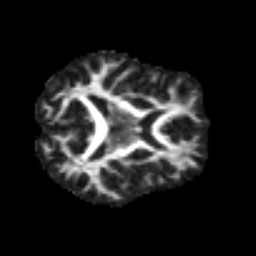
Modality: FA
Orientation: axial
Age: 38
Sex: male
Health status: ill
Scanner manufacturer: siemens
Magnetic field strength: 3 T
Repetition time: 8.7 s
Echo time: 0.11 s